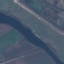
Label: River